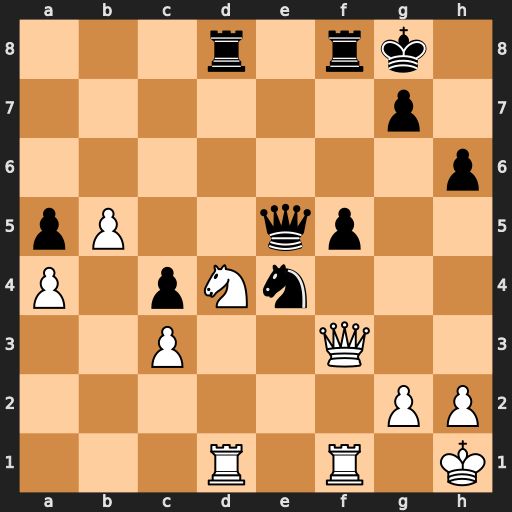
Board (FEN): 3r1rk1/6p1/7p/pP2qp2/P1pNn3/2P2Q2/6PP/3R1R1K
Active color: w
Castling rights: -
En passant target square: -
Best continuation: Nc6 Rxd1 Nxe5